Question: I am creating a custom view to generate navigation bar items.
'''
- (id)initWithNibName:(NSString *)nibNameOrNil bundle:(NSBundle *)nibBundleOrNil
{
self = [super initWithNibName:nibNameOrNil bundle:nibBundleOrNil];
if (self) {
// Custom initialization
UIView *backButtonView = [[UIView alloc] initWithFrame:CGRectMake(0,0,70,35)];
UIButton *myBackButton = [[UIButton buttonWithType:UIButtonTypeRoundedRect] retain];
[myBackButton setFrame:CGRectMake(0,0,70,35)];
myBackButton.titleLabel.text = @"Back";
myBackButton.backgroundColor = [UIColor yellowColor];
myBackButton.titleLabel.textAlignment = UITextAlignmentCenter;
myBackButton.titleLabel.textColor = [UIColor blackColor];
[myBackButton setEnabled:YES];
[myBackButton addTarget:self.navigationController action:@selector(moveBack:) forControlEvents:UIControlEventTouchUpInside];
[backButtonView addSubview:myBackButton];
[myBackButton release];
UIBarButtonItem* backButton = [[UIBarButtonItem alloc] initWithCustomView:backButtonView];
self.navigationItem.leftBarButtonItem = backButton;
[backButtonView release];
[backButton release];
CGRect frame = CGRectMake(300, 0, 400, 35);
UILabel *label = [[[UILabel alloc] initWithFrame:frame] autorelease];
label.backgroundColor = [UIColor yellowColor];
label.font = [UIFont boldSystemFontOfSize:20.0];
label.shadowColor = [UIColor colorWithWhite:0.0 alpha:0.5];
label.textAlignment = UITextAlignmentCenter;
label.textColor = [UIColor blackColor];
label.text = @"Order booking";
self.navigationItem.titleView = label;
}
return self;
}
'''
With this I am having the following output :

I want the bar button to have same background color as navigation bar and its text in black color. I have tried doing it the either way by using delegate, but didn't get success.
What changes do I need to make?
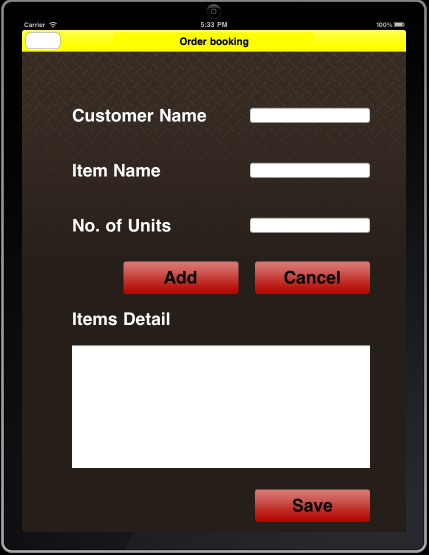
Answer: Read the 5.0 documentation. There was a WWDC '11 session on this very thing about a new, and much easier way, to do this. (Session 114 - Customizing the Appearance of UIKit Controls).